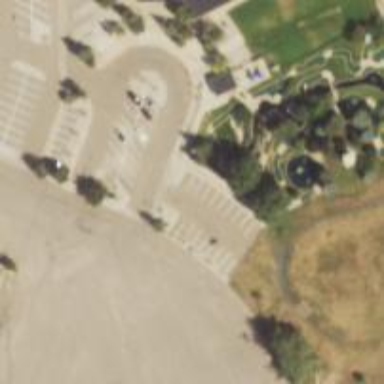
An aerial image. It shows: Miniature golf course.